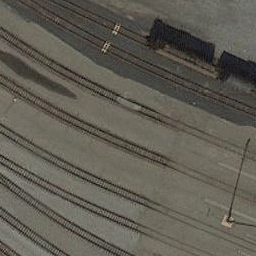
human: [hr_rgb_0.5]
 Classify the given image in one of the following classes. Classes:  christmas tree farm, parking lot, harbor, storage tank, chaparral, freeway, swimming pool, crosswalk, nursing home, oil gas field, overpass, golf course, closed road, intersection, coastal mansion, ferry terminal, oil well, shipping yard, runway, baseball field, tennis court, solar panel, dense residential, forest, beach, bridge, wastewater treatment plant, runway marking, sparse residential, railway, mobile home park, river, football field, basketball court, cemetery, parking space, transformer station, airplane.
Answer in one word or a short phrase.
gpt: railway